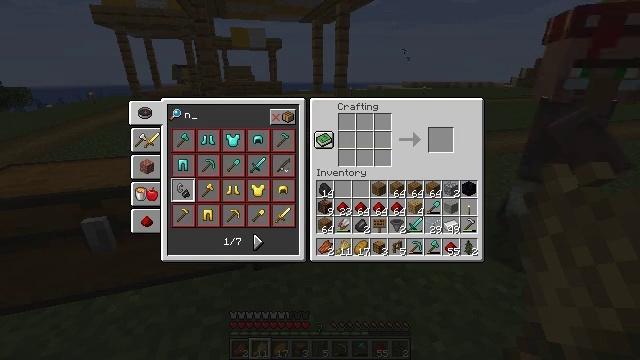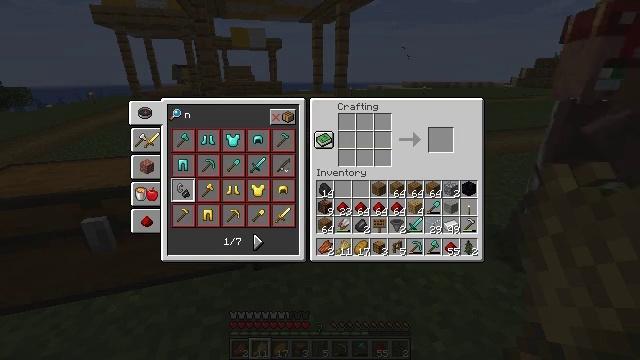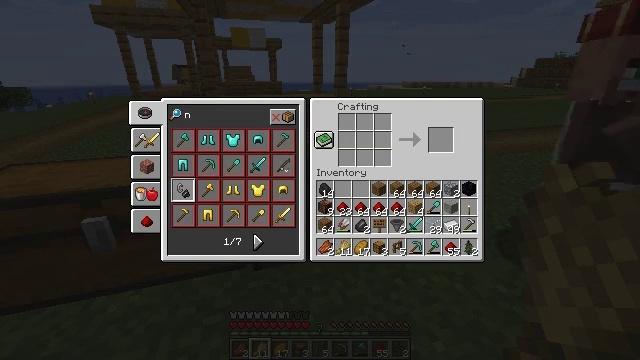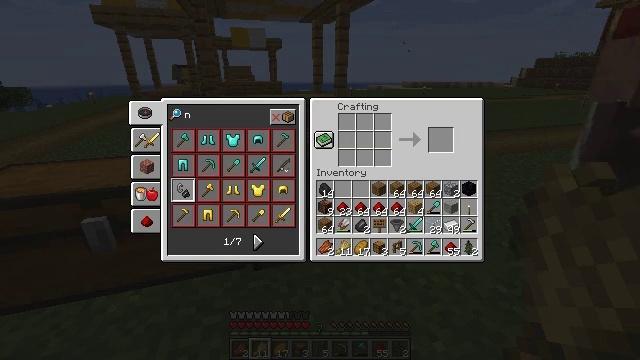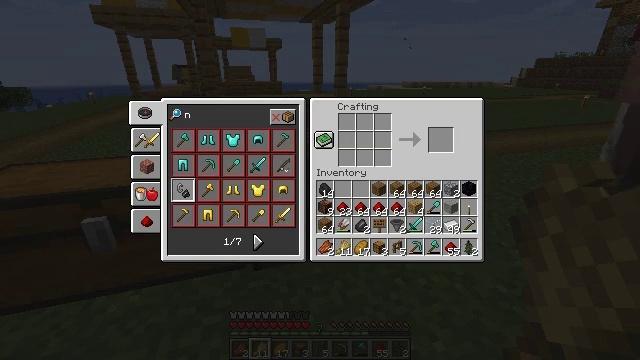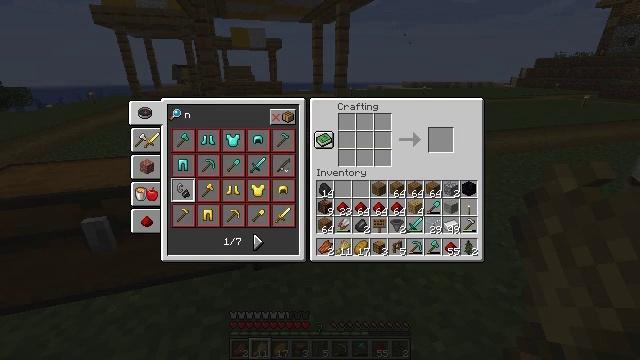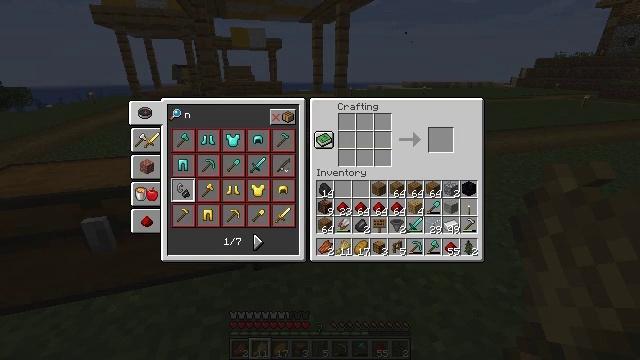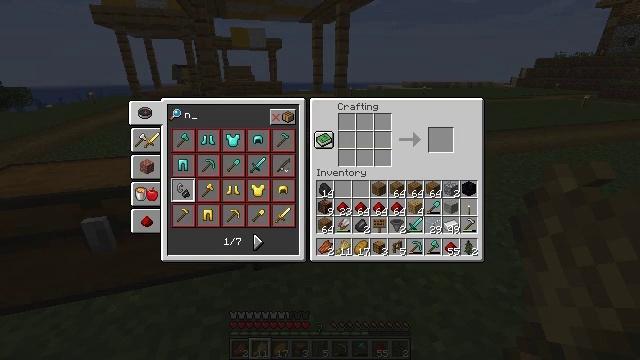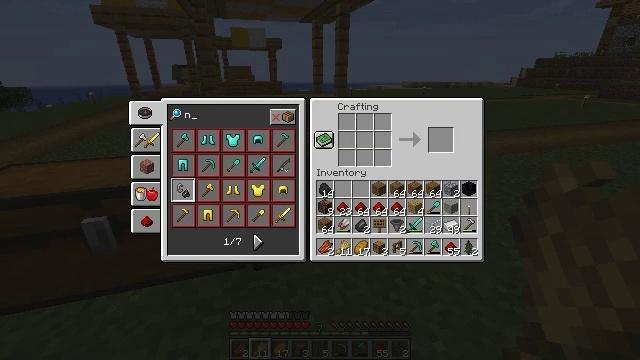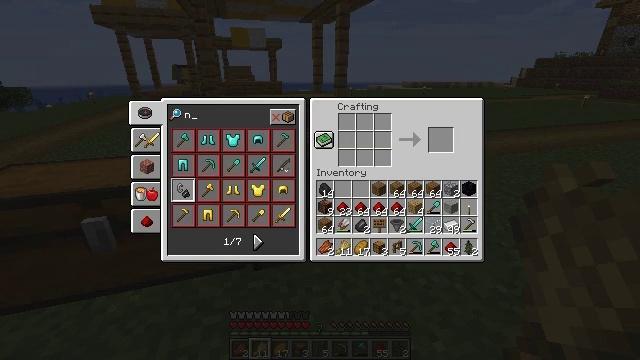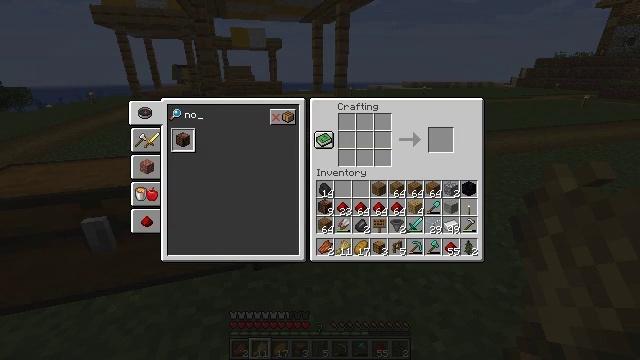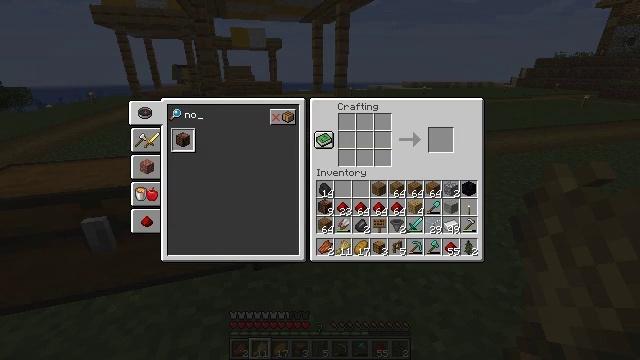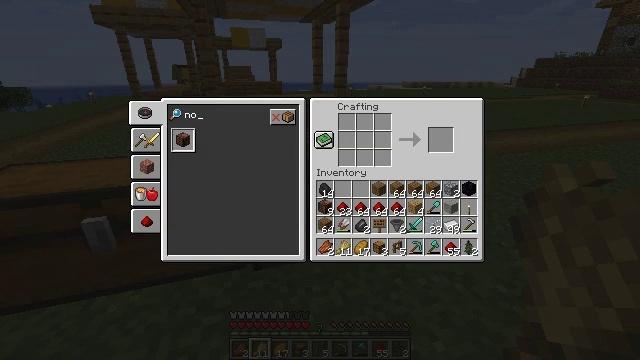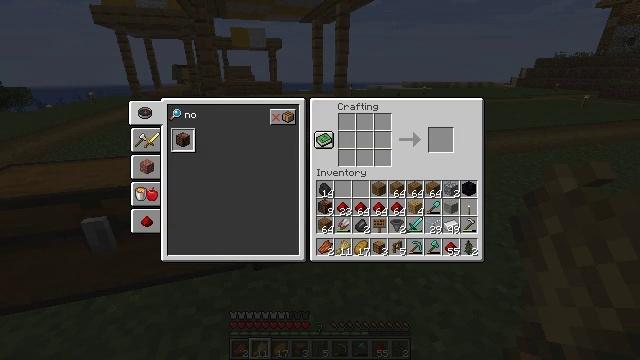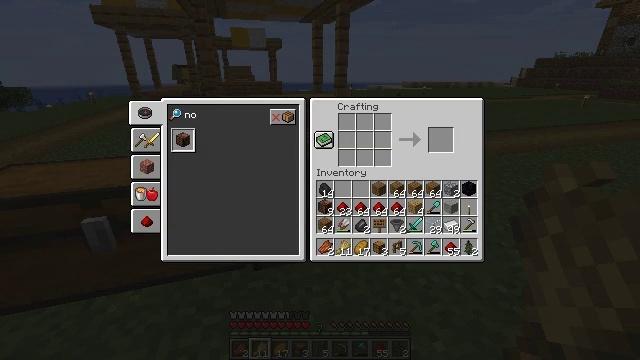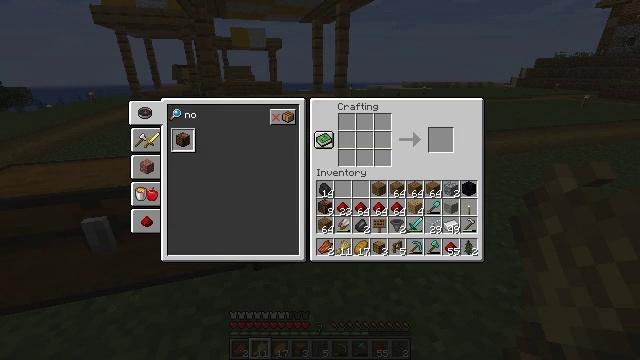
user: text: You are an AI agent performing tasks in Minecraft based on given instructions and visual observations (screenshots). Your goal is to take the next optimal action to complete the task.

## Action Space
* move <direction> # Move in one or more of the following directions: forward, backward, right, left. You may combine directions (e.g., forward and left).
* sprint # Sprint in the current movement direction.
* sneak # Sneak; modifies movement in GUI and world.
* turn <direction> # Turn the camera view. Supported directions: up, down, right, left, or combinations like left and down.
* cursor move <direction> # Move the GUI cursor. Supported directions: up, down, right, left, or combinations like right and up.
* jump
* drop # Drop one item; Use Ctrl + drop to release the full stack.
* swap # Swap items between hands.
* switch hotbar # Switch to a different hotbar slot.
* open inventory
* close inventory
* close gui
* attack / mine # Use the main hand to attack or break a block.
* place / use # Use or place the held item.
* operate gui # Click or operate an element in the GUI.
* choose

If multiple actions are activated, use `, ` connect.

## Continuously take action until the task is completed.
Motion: motion action
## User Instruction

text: Make a note block using the crafting table.
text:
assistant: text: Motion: no_op
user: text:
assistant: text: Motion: no_op
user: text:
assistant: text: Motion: no_op
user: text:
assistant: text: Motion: no_op
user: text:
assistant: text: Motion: no_op
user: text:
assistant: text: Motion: no_op
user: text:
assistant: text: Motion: no_op
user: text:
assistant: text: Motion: no_op
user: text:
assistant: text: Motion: no_op
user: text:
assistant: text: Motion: no_op
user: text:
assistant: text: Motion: no_op
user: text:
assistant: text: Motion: no_op
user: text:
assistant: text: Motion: no_op
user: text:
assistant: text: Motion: no_op
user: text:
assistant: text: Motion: no_op
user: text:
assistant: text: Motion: no_op
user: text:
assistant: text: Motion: no_op
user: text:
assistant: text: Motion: no_op
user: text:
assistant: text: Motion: no_op
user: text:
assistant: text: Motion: no_op
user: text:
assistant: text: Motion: no_op
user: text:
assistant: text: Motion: no_op
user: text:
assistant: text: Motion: no_op
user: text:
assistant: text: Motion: no_op
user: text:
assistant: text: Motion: no_op
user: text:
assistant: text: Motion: no_op
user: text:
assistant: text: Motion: no_op
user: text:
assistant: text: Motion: no_op
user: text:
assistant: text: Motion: no_op
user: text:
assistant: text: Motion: no_op